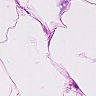
Metastatic tissue present: no